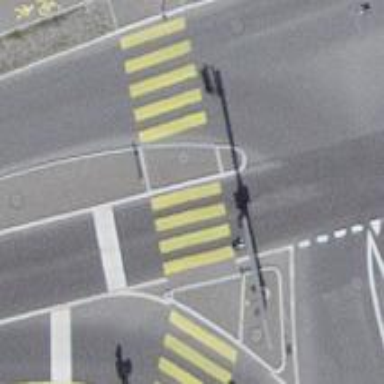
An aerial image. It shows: Crossing equipped with traffic signals. It is zebra crossing.